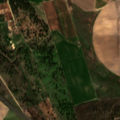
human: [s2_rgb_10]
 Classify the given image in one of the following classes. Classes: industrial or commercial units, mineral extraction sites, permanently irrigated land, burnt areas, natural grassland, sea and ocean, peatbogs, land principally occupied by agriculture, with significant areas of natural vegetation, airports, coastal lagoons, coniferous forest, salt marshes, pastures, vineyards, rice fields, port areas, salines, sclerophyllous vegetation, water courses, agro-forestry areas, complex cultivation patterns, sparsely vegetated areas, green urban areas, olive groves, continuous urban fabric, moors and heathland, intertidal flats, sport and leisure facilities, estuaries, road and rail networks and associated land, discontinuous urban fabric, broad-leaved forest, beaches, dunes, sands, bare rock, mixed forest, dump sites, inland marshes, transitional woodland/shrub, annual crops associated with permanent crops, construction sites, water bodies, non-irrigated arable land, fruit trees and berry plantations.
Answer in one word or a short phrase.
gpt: non-irrigated arable land, permanently irrigated land, agro-forestry areas